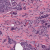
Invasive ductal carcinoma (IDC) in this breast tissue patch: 1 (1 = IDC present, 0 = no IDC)